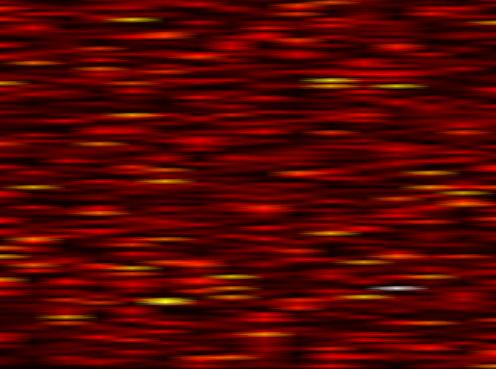
Label: UFMC